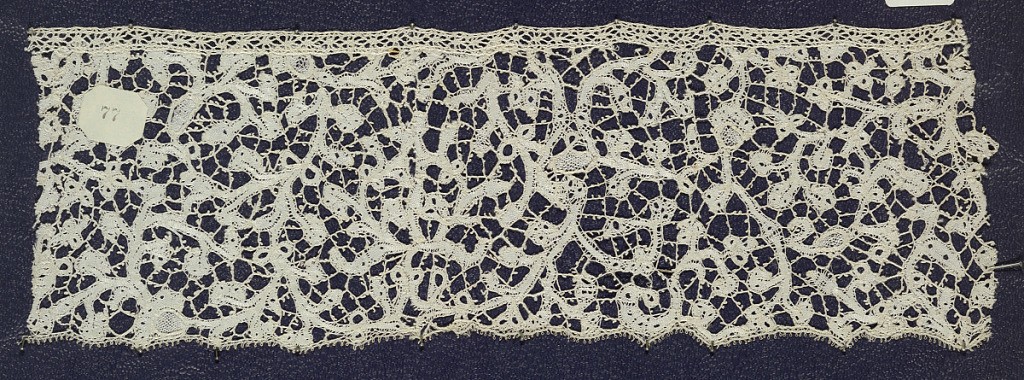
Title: Border
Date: early 18th century
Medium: Technique: bobbin lace
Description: Bobbin lace border, floral vine; early 18th century Bruges a Brides